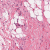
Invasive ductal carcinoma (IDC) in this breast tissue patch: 0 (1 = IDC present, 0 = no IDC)